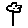
Label: flower